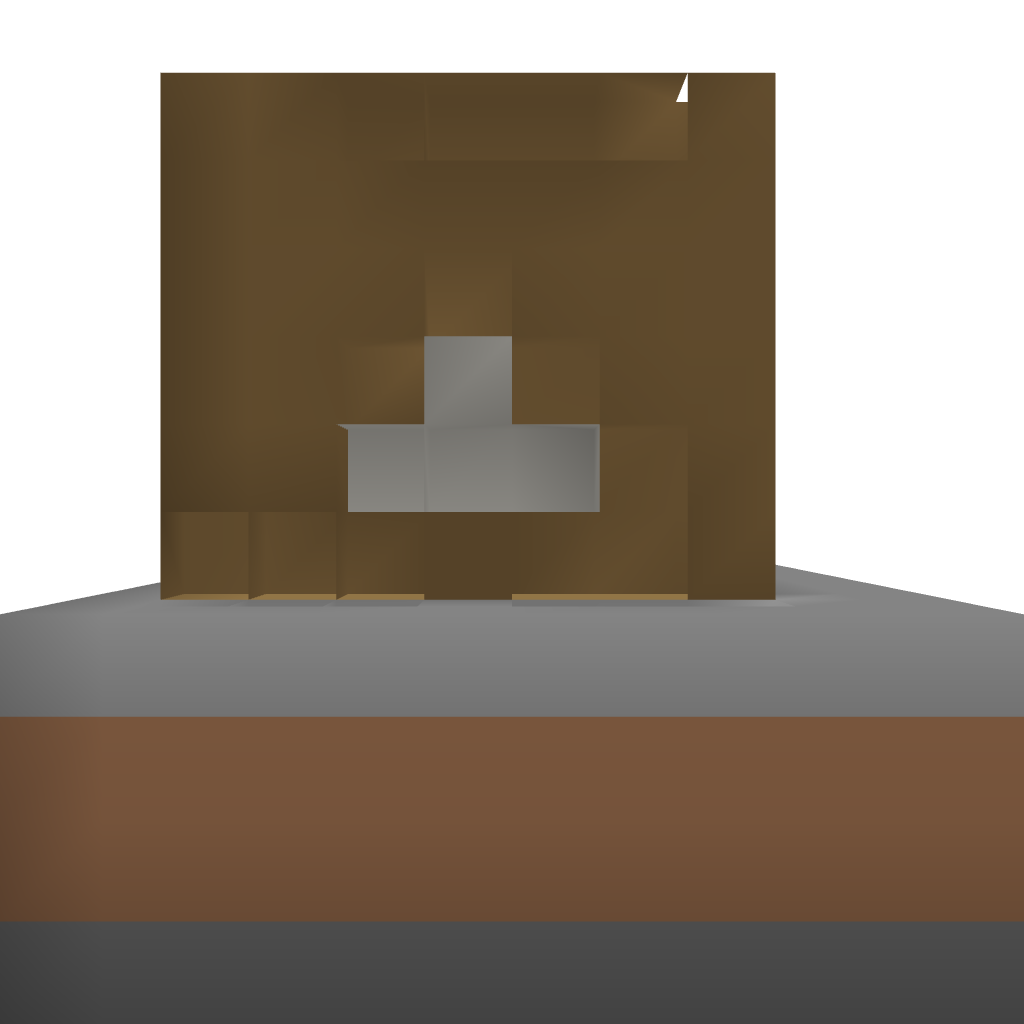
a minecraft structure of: Office